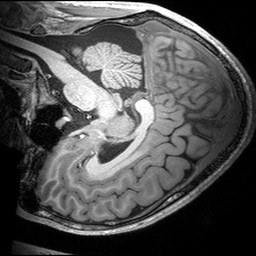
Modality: T1w
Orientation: sagittal
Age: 25
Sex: male
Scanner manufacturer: siemens
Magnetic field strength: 3 T
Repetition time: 2.53 s
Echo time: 0.00299 s